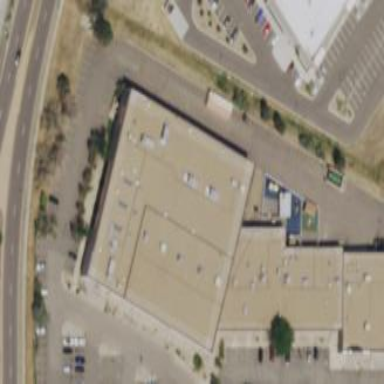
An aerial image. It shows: Fitness center building.